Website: walmart
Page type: address-validator
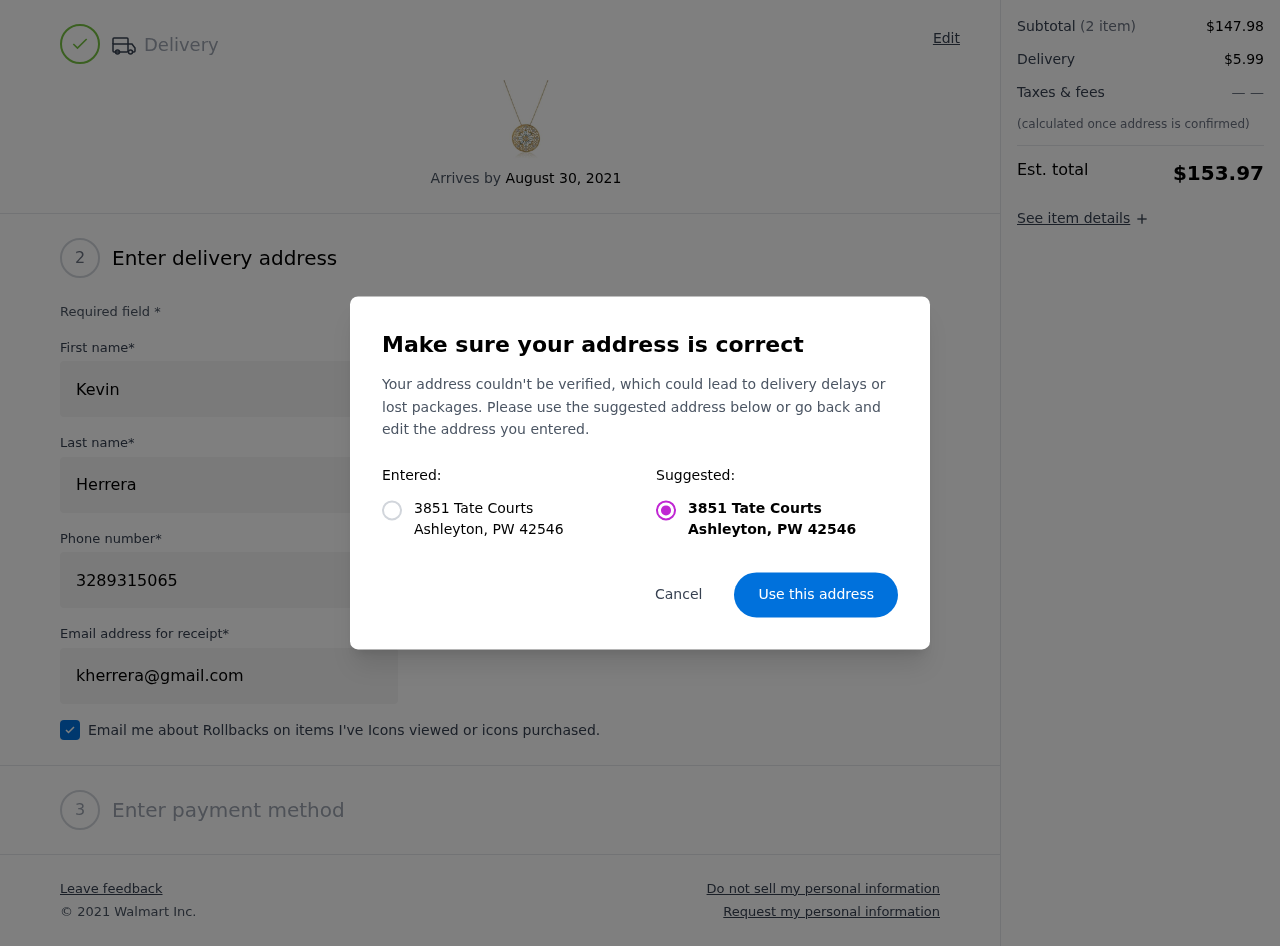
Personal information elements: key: PII_CITY
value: Ashleyton
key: PII_POSTCODE
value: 42546
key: PII_STATE_ABBR
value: PW
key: PII_STREET
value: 3851 Tate Courts
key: PII_FIRSTNAME
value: Kevin
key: PII_LASTNAME
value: Herrera
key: PII_STREET2
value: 21681 Cindy Square Suite 691
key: PII_PHONE
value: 3289315065
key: PII_EMAIL
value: kherrera@gmail.com
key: PII_STATE
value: PW
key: PII_POSTCODE_FULL
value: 42546
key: PII_POSTCODE_NUMERIC
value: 42546
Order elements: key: ORDER_DELIVERY_DATE
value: August 30, 2021
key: ORDER_SUBTOTAL
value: $147.98
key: ORDER_SHIPPING_COST
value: $5.99
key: ORDER_TOTAL
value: $153.97